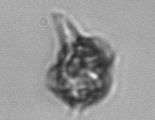
Label: Amylax